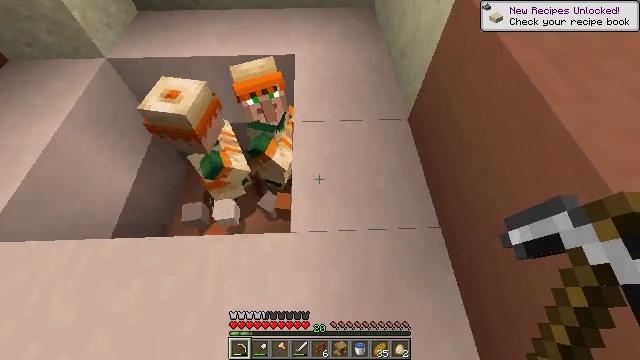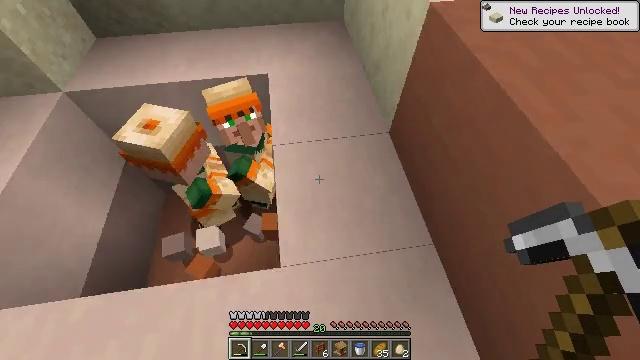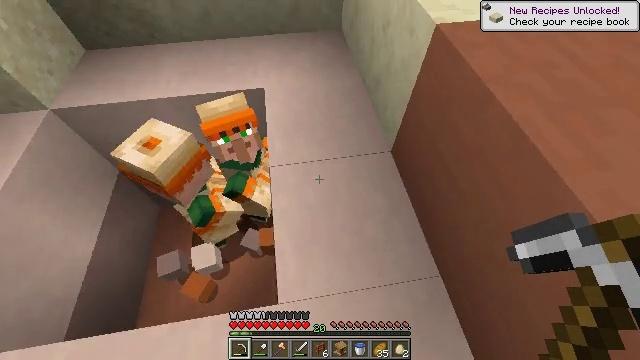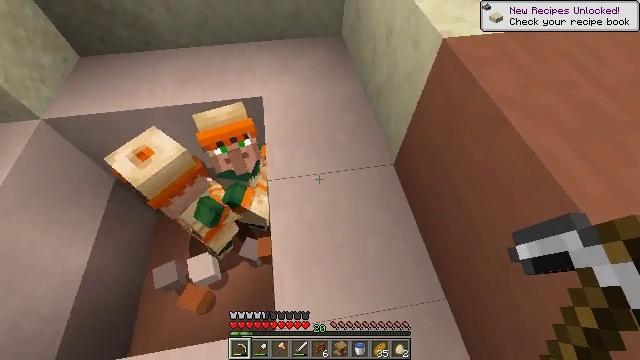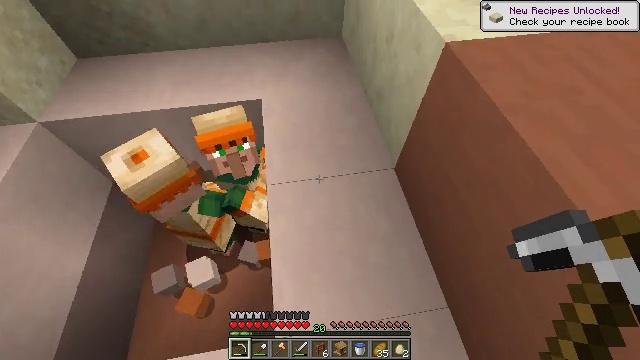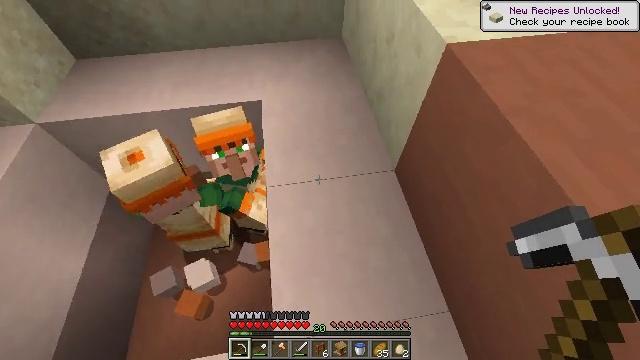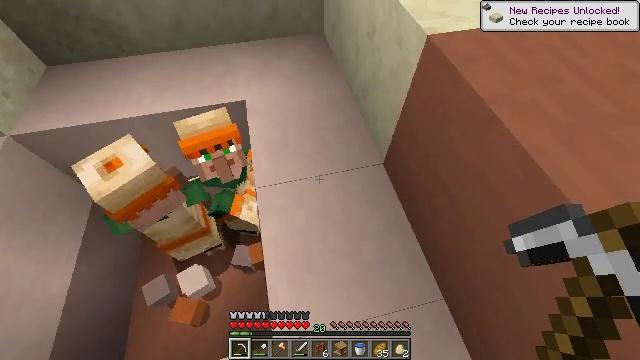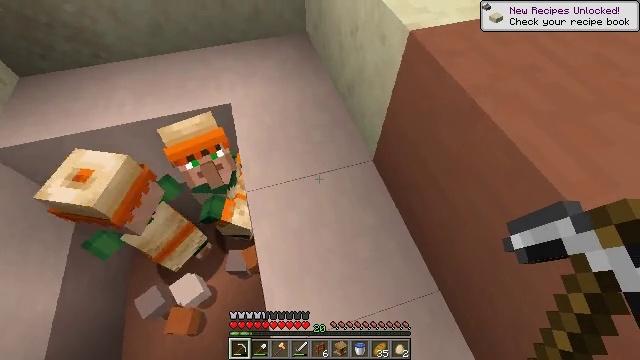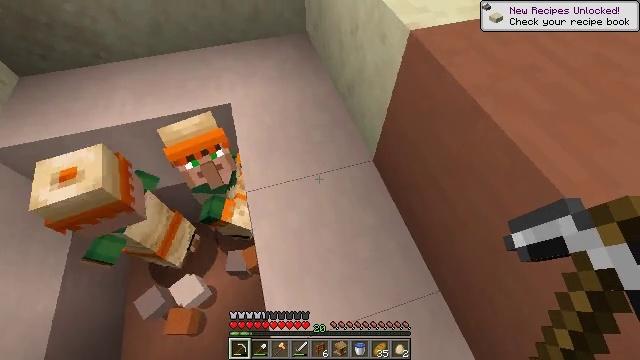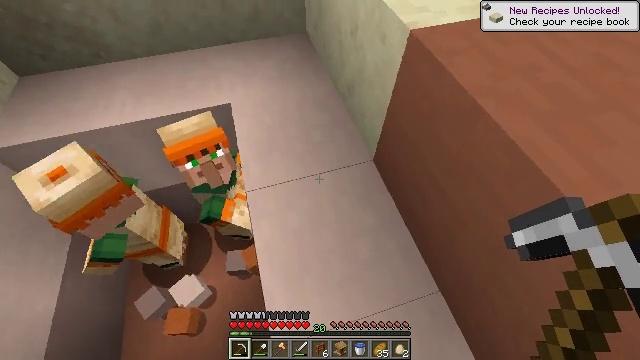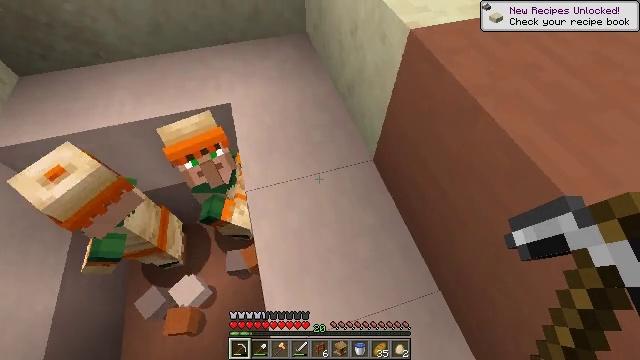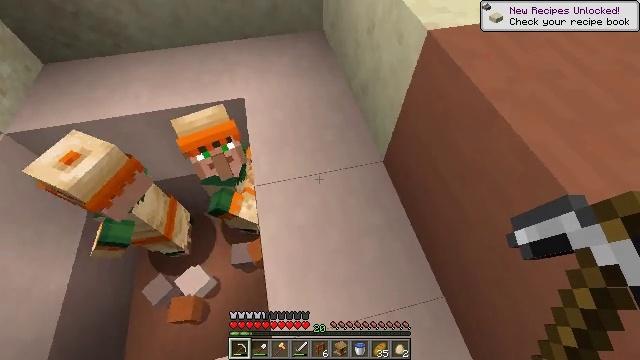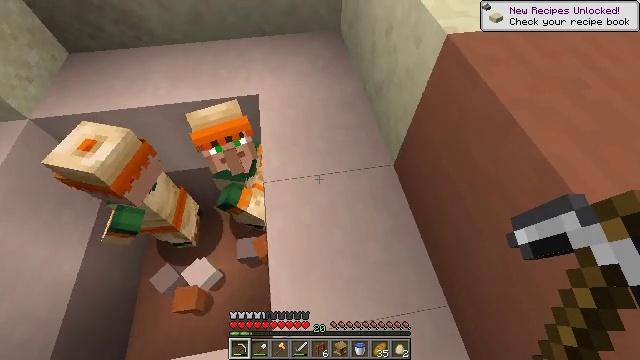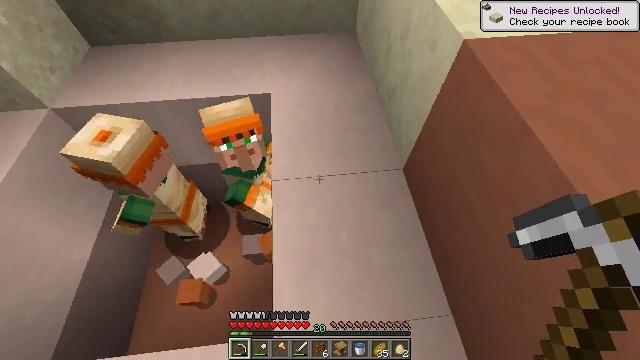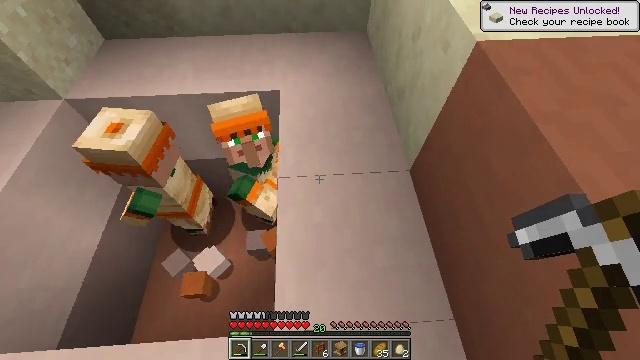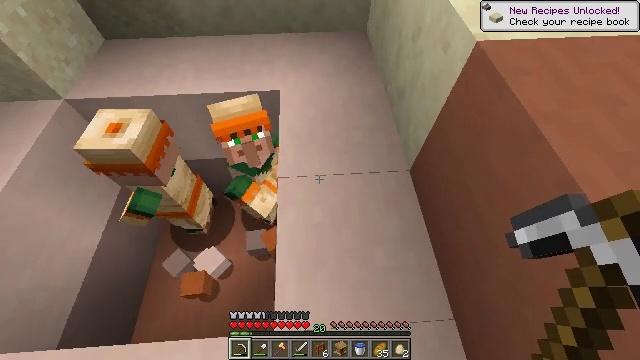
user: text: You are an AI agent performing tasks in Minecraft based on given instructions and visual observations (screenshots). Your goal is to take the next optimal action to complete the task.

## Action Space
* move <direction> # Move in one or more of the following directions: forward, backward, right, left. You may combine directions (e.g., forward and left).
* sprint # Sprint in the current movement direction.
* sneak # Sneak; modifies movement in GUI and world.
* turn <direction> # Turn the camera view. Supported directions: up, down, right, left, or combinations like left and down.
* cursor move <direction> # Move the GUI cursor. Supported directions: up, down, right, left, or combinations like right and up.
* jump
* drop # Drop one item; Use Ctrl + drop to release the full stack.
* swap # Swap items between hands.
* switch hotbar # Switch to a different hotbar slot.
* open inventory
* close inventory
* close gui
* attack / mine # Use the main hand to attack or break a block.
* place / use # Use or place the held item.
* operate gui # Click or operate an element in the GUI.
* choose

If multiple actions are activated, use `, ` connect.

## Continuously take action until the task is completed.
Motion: motion action
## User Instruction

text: Attack the white terracotta to collect it.
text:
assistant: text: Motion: move forward, turn right and up
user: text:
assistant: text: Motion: move forward
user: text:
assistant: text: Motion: no_op
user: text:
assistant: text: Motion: no_op
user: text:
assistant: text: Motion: no_op
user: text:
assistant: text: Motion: turn right
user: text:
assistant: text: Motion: turn right
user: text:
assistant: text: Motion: no_op
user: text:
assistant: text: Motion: no_op
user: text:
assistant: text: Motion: no_op
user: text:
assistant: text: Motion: turn left
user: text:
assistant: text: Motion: turn left
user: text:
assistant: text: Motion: turn left
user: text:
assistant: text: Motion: turn left
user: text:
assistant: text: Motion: no_op
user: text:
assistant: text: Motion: no_op
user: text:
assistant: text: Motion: no_op
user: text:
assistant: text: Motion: no_op
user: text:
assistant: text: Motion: no_op
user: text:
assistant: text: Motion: turn down
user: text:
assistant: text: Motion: turn right and down
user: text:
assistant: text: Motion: turn right and down
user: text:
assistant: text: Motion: turn down
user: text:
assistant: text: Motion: turn down
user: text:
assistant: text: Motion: turn right and down
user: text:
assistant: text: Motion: turn right and down
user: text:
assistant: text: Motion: turn right and down
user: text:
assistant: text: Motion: no_op
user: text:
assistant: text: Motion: attack / mine
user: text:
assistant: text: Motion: attack / mine